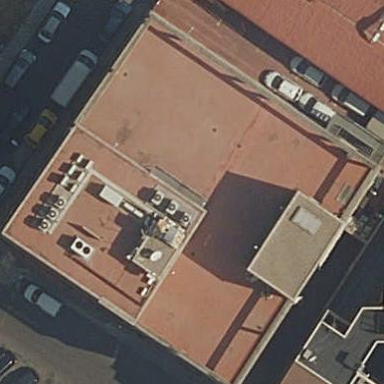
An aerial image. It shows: Building.